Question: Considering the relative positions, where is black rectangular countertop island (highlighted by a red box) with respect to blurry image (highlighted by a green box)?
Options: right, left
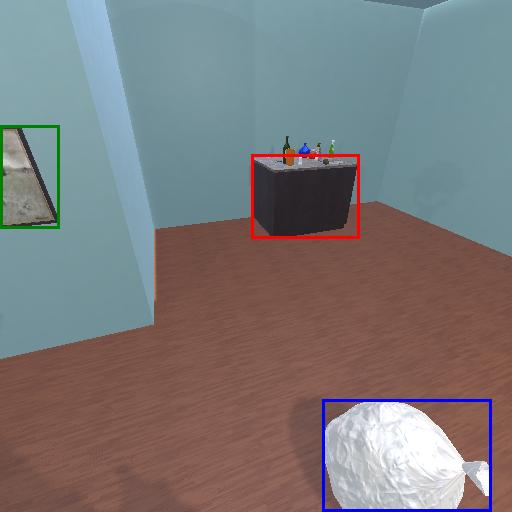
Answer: right